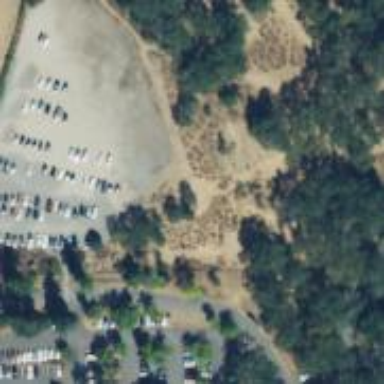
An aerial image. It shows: Parking area with fine gravel surface.